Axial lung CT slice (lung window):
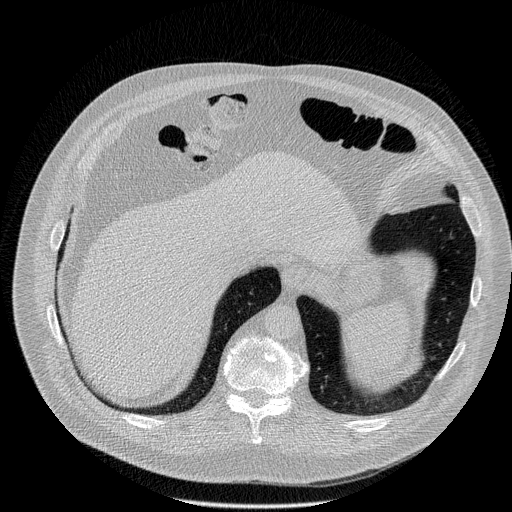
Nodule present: no